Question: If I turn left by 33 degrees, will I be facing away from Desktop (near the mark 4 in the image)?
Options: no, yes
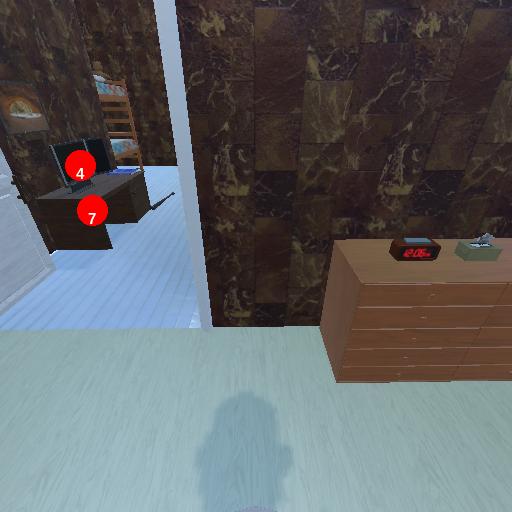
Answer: no